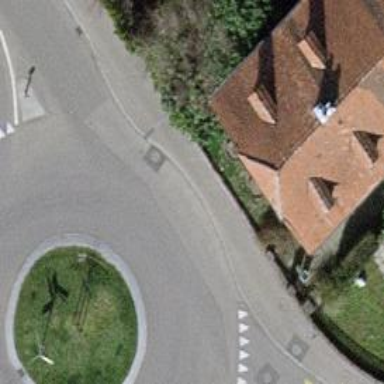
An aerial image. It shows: Residential road with asphalt surface leading to roundabout.